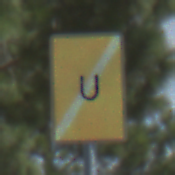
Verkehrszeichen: EndeUmleitung
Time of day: Midday
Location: Outdoor (Special)
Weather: PartlyCloudy
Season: NotSpecified
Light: Natural